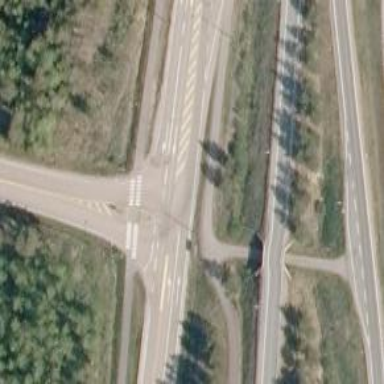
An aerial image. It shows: Marked crossing with pedestrian island.